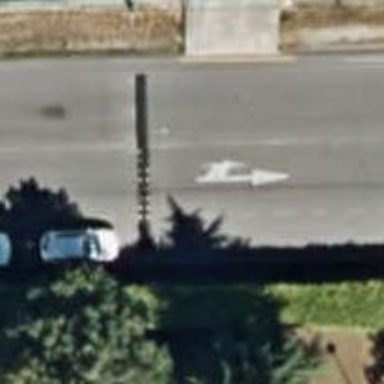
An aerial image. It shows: Bump for traffic calming.